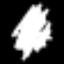
Label: squiggle